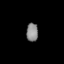
Tissue: lung
Cell type: Epithelial cells
Senescence score: 0.2301
Nuclear area (px): 211
Mean DAPI intensity: 135.512